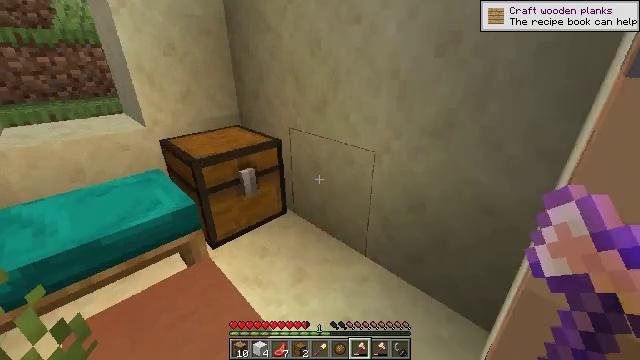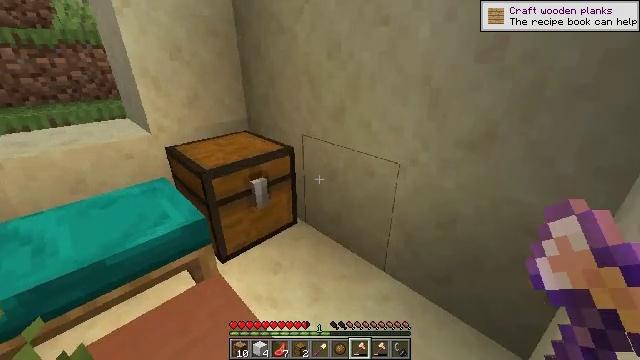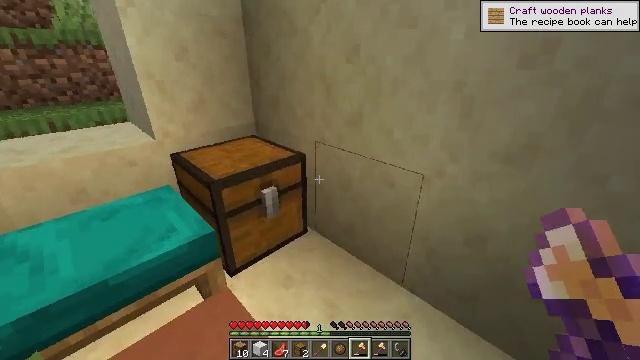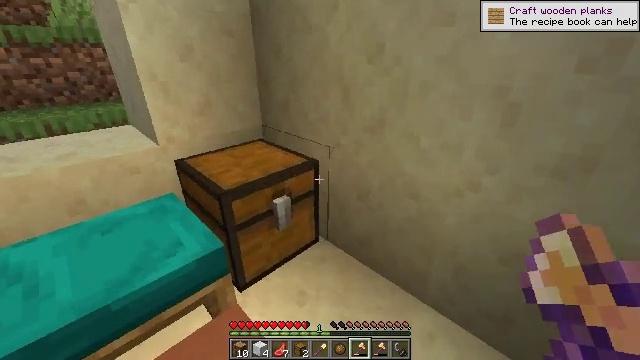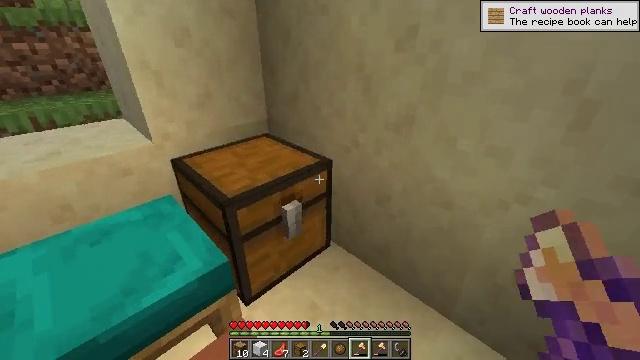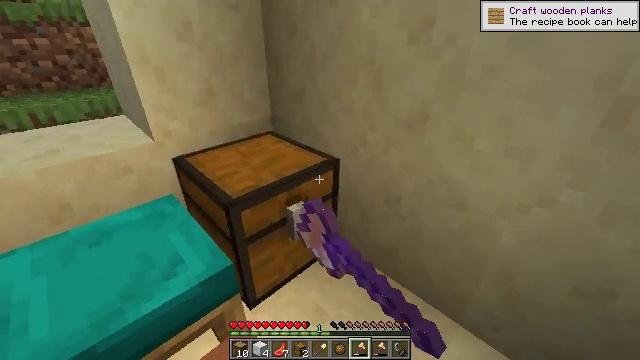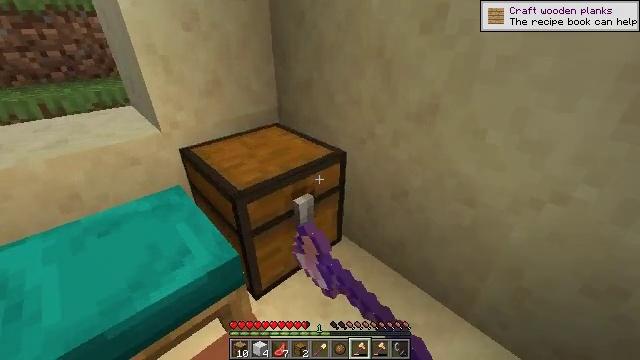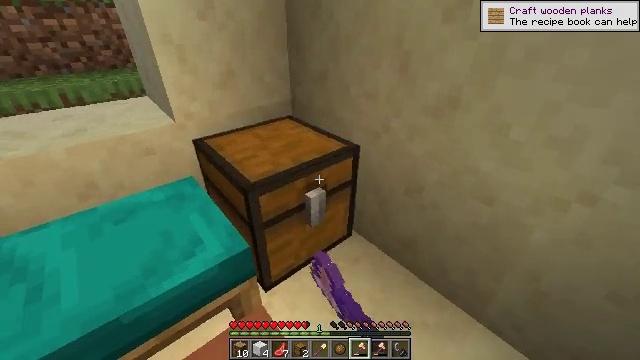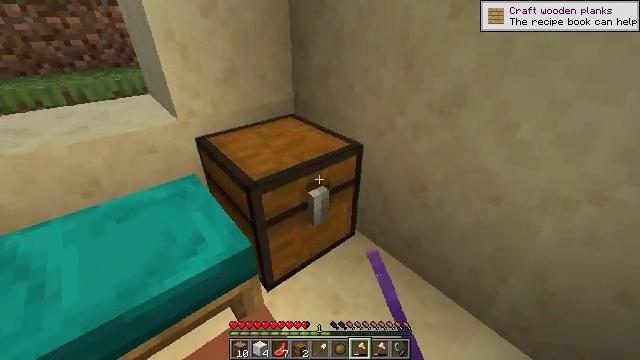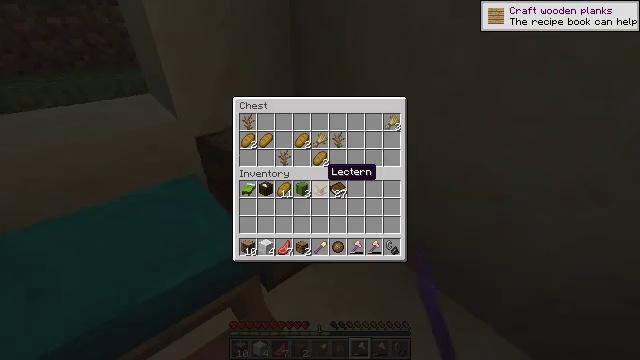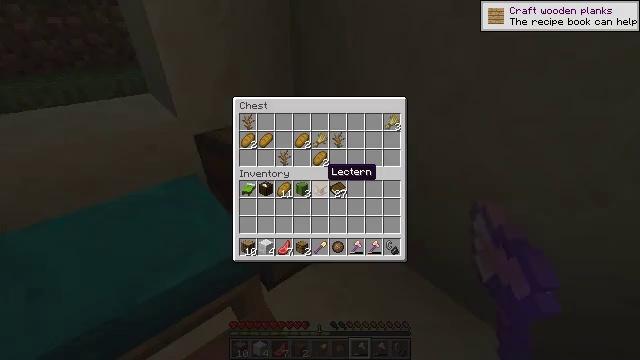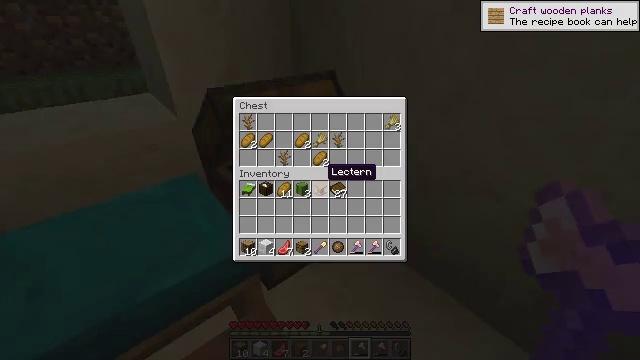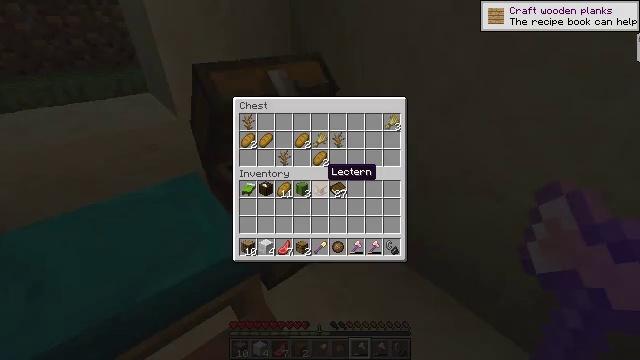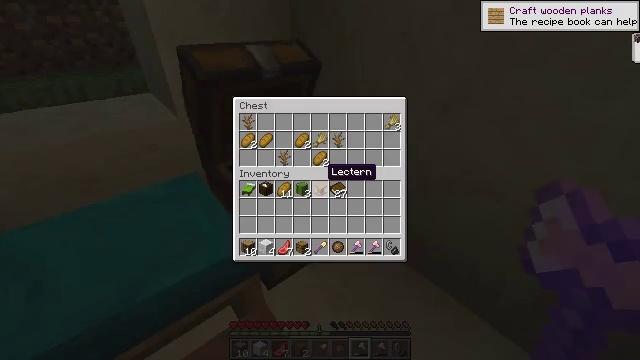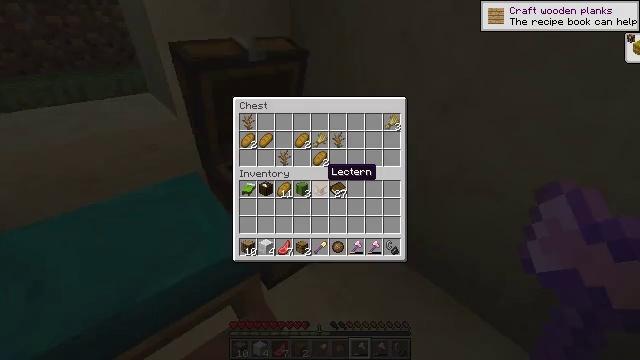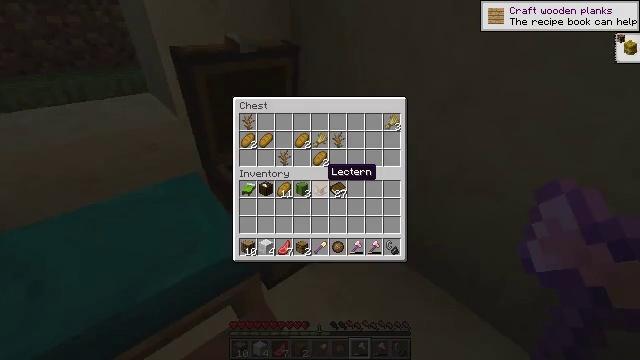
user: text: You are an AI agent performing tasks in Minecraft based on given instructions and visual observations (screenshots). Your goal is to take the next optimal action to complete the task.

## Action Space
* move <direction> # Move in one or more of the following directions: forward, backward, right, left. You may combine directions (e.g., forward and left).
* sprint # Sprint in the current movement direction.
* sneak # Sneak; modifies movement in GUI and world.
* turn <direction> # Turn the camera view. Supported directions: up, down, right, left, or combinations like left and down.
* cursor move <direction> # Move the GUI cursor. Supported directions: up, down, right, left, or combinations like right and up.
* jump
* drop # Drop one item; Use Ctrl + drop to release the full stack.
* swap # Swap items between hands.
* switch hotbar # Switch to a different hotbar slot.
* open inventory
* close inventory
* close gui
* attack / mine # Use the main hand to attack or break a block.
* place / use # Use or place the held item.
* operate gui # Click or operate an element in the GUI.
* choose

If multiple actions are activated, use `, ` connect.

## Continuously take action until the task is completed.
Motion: motion action
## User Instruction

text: Attack the chest to pick it up.
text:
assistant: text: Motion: move forward and move left
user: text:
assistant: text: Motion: move forward and move left
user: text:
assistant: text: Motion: move forward
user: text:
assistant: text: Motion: turn down, use / place
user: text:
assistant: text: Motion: use / place
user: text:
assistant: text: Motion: turn left and down, use / place
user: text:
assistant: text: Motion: turn left and down
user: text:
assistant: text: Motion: no_op
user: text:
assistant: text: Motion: open gui
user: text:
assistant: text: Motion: no_op
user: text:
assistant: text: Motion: no_op
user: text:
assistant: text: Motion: no_op
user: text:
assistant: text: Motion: no_op
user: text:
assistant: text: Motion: no_op
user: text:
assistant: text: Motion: no_op
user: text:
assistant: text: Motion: no_op
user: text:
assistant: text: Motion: no_op
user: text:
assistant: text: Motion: no_op
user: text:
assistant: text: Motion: no_op
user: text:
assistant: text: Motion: no_op
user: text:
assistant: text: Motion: close gui
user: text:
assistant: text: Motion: open inventory
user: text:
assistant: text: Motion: attack / mine
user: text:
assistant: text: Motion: attack / mine
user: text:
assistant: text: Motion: attack / mine
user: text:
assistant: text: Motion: attack / mine
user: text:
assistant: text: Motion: turn left and down, attack / mine
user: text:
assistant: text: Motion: turn left and down, attack / mine
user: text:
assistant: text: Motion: attack / mine
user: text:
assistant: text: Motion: attack / mine